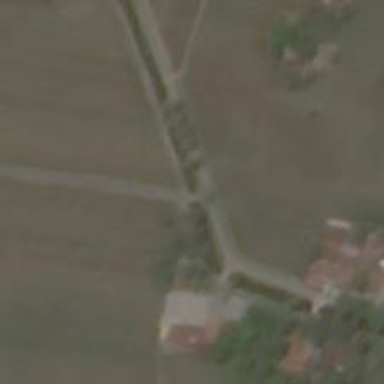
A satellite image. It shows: Residential road with bridge.